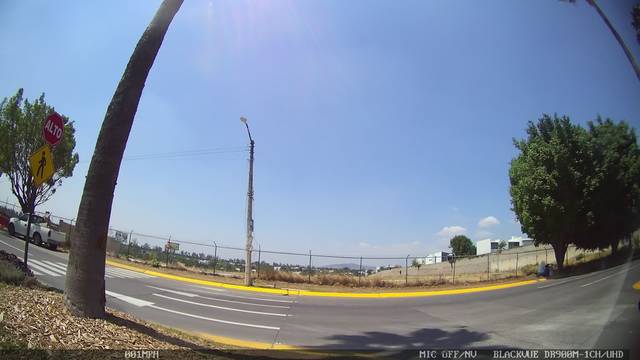
Region: Mexico
Coordinates: 20.72, -103.441